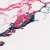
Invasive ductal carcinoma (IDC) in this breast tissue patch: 0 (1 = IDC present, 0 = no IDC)